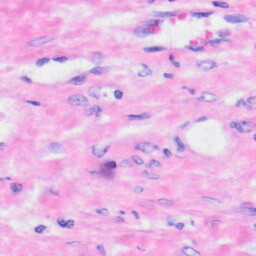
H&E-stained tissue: Liver